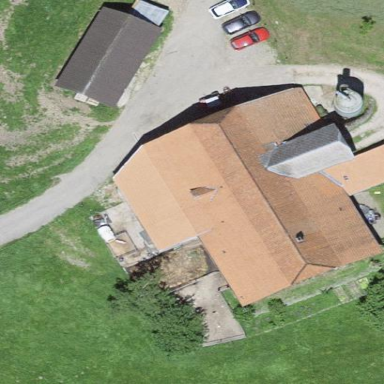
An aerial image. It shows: Farmyard area.